Interaction volume radius: 5 \u00c5
Interaction volume height: 15 \u00c5
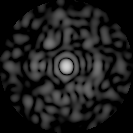
Disorder parameter: 0.8673